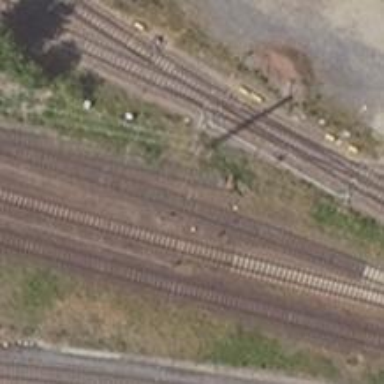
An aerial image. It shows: Railway signal.